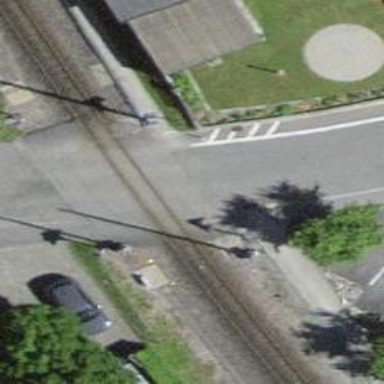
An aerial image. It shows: Railway level crossing.